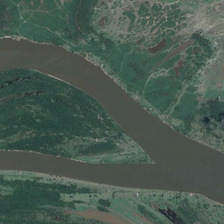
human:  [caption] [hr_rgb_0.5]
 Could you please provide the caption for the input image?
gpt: many green trees are in two sides of a curved green river with two branches .

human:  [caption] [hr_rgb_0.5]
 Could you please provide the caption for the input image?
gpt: many green trees are in two sides of a curved green river with two branches .

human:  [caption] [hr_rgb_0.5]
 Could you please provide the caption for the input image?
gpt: many green trees are in two sides of a curved green river with two branches .

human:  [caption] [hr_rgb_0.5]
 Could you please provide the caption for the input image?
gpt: many green trees are in two sides of a curved green river with two branches .

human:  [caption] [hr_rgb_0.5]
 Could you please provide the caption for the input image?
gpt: many green trees are in two sides of a curved green river with two branches .